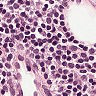
Metastatic tissue present: no